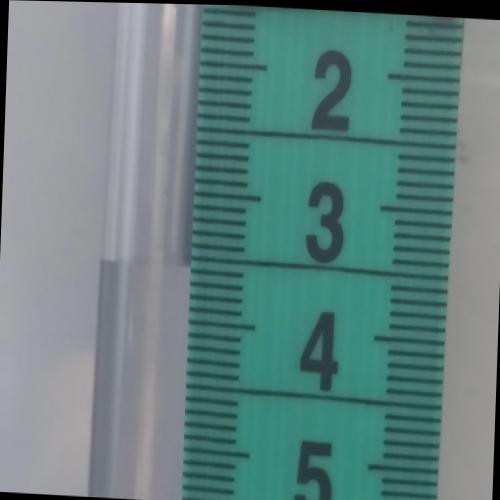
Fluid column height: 3.6 cm